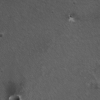
Label: not_dusty